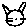
Label: cat